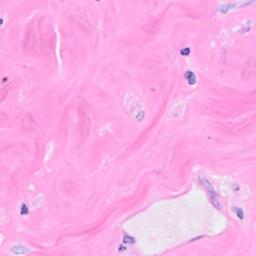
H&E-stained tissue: Breast